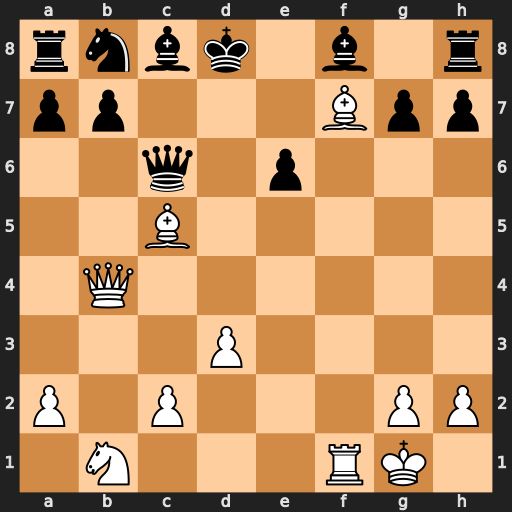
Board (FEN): rnbk1b1r/pp3Bpp/2q1p3/2B5/1Q6/3P4/P1P3PP/1N3RK1
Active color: w
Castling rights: -
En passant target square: -
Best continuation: Bxf8 Qb6+ Qxb6+ axb6 Bxg7